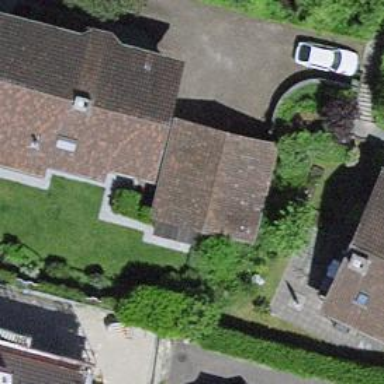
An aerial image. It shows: Garage building.